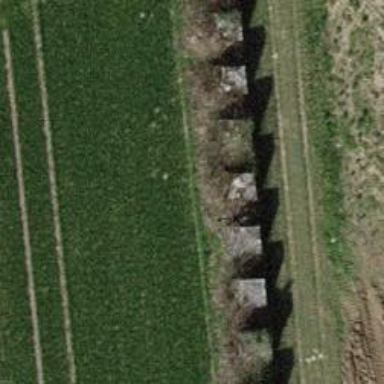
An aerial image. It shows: Block barrier.